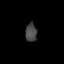
Tissue: lung
Cell type: Epithelial cells
Senescence score: 0.1676
Nuclear area (px): 211
Mean DAPI intensity: 70.246